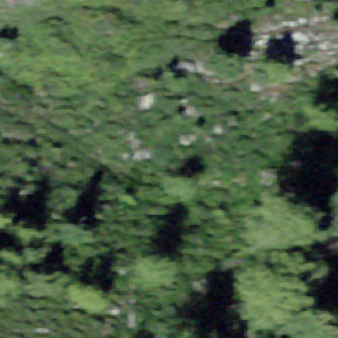
Label: other